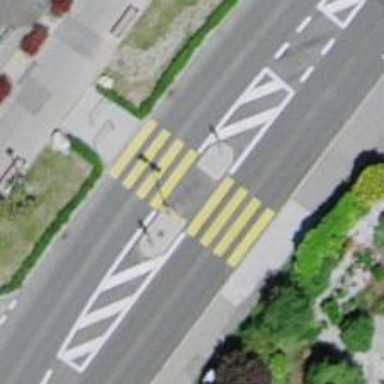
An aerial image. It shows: Uncontrolled zebra crossing with pedestrian island and markings.